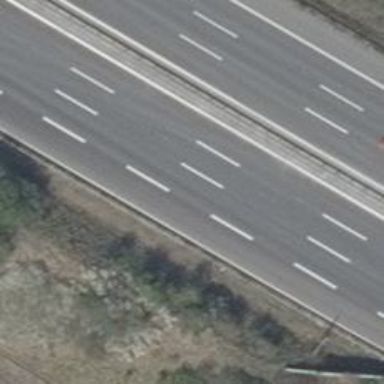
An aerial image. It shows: Asphalt motorway.